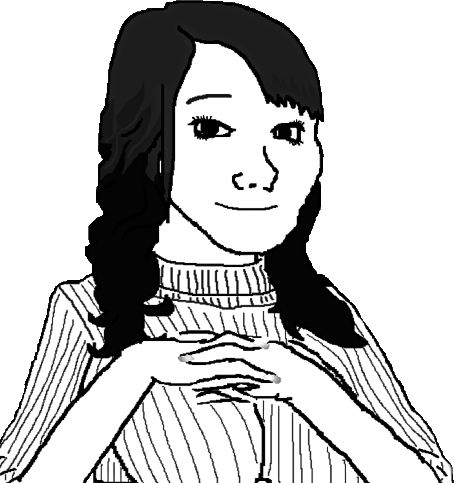
Label: 5_Abusive_Wife